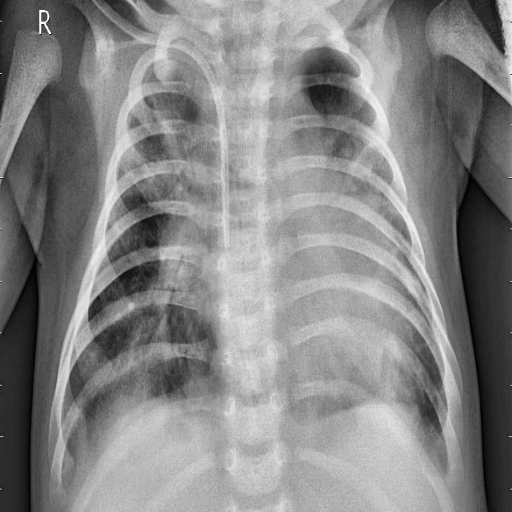
Finding: PNEUMONIA